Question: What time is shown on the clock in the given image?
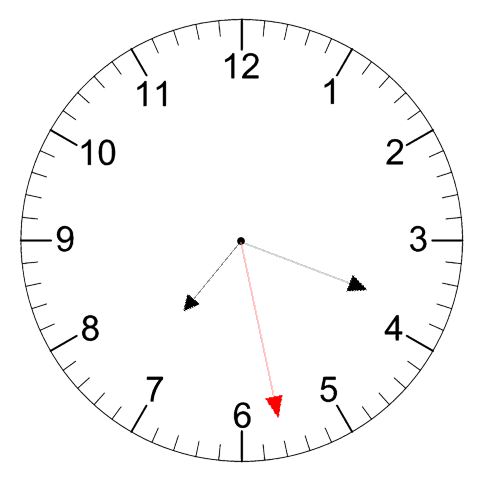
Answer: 07:18:28